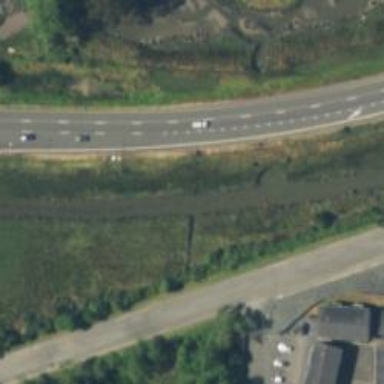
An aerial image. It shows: Asphalt trunk highway classified as expressway.